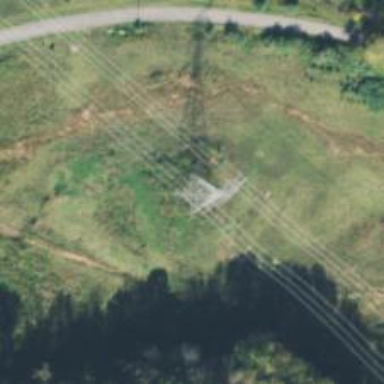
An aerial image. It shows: Lattice structure tower.